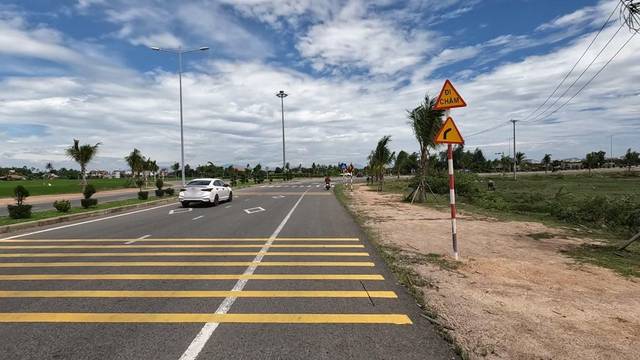
Region: Vietnam
Coordinates: 15.897, 108.351